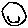
Label: smiley face